Interaction volume radius: 5 \u00c5
Interaction volume height: 20 \u00c5
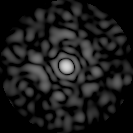
Disorder parameter: 0.8755